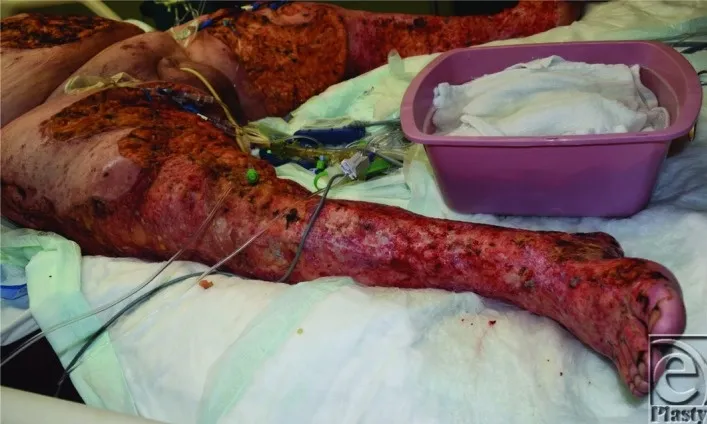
Open wounds to the bilateral lower extremities and abdomen after the first operative debridement for the necrotic full-thickness lesions.
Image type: medical_photograph (other_medical_photograph)